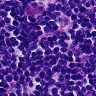
Metastatic tissue present: no